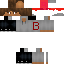
A male human skin with medium skin, wearing brown long hair dressed in a blue hoodie and black pants, featuring a closed mouth.